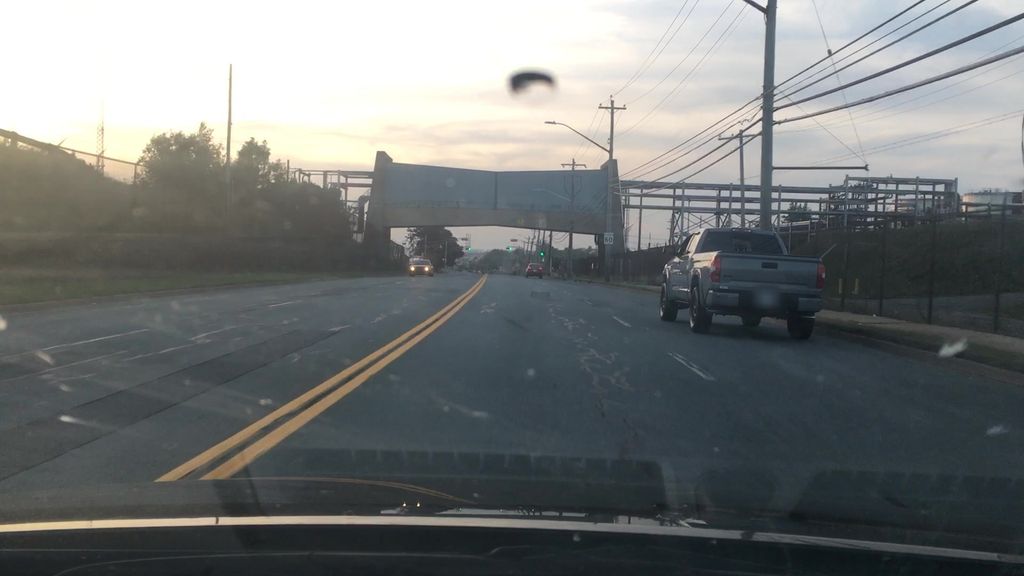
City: halifax